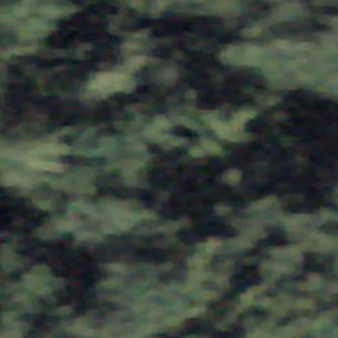
Label: other